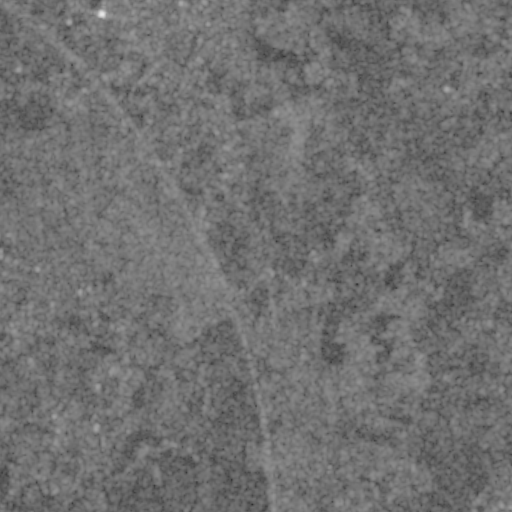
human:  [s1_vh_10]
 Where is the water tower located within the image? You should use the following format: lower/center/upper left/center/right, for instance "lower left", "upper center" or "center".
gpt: The water tower is located in the center right of the image.
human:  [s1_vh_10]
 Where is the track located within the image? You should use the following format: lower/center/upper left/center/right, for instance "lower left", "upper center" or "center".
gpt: There is no track in the image.

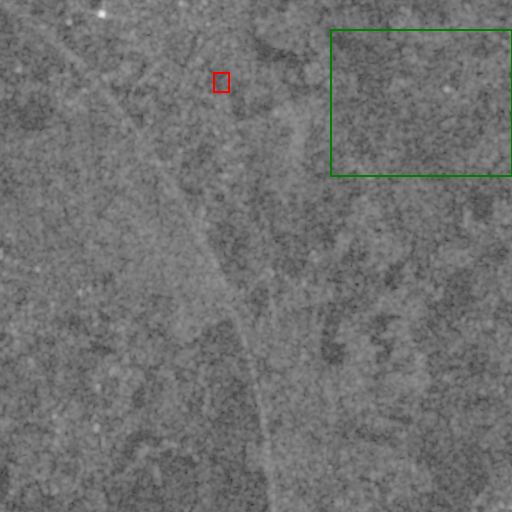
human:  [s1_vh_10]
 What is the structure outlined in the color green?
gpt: The structure outlined in green is a crop field.
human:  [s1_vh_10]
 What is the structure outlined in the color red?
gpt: The structure outlined in red is a park.
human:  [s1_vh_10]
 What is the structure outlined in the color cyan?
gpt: There is no cyan outline.